Question: What is the value of this measurement?
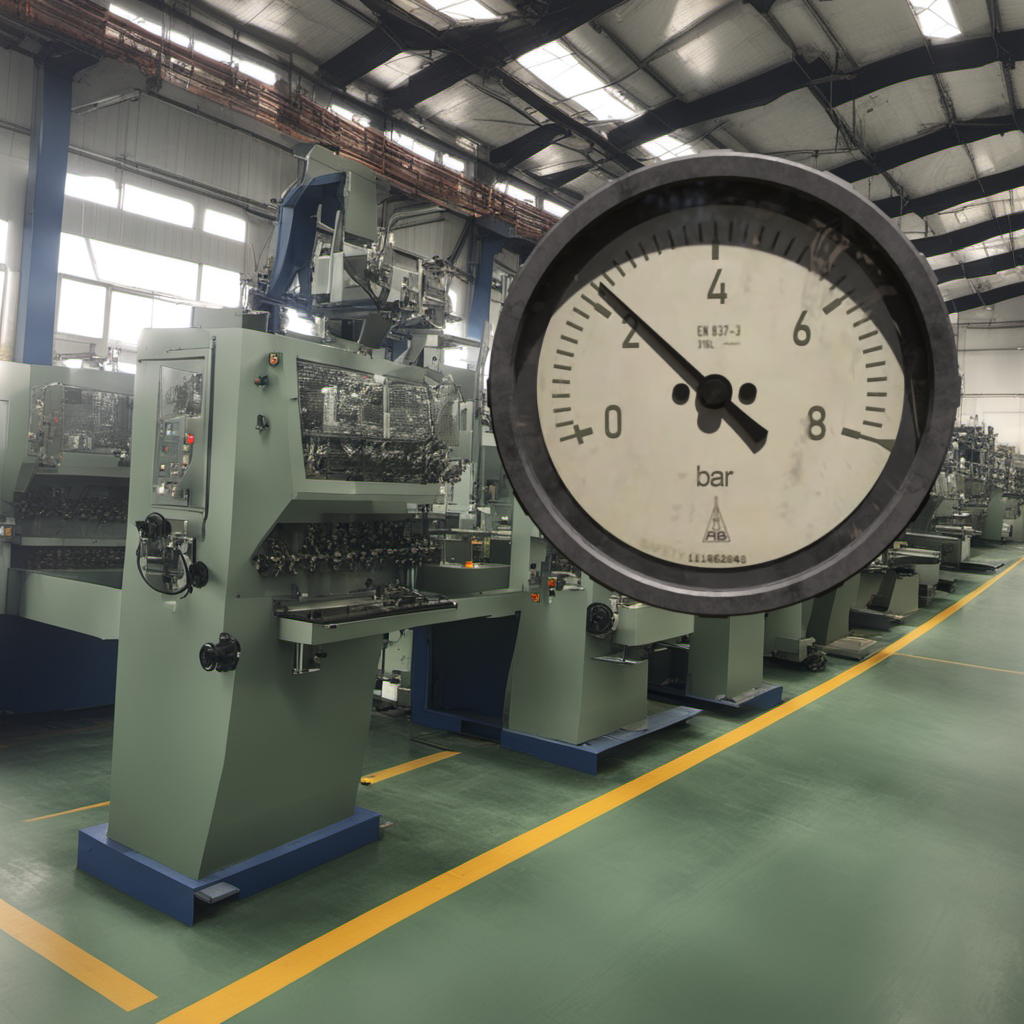
Answer: The result is 2.31
Question: What is the range of the measurement shown in the image?
Answer: The range is from 0 to 8
Question: What is the minimum and maximum value of the measurement shown in the image?
Answer: The minimum value is 0 and the maximum value is 8